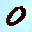
Label: 0